Question: FFT and changing frequency and vectorizing for loop
Greetings All
I can increase and decrease the frequency of a
signal using the combination of fft and a Fourier series expansion FOR loop in
the code below
but if the signal/array is to large it becomes extremely
slow (an array that's 1x44100 takes about 2 mins to complete) I'm sure
it has to do with the for loop but
I'm not exactly sure how to vectorize it to improve performance. Please note that this will be used with audio signals that are 3 to 6 mins long. The 1x44100 array is only a second and it takes about 2 mins to complete
Any recommendations
'''
%create signal
clear all, clc,clf,tic
x= linspace(0,2*pi,44100)';
%Used in exporting to ycalc audio file make sure in sync with above
freq_orig=1;
freq_new=4
vertoff=0;
vertoffConj=0;
vertoffInv=0;
vertoffInvConj=0;
phaseshift=(0)*pi/180 ; %can use mod to limit to 180 degrees
y=sin(freq_orig*(x));
[size_r,size_c]=size(y);
N=size_r; %to test make 50
T=2*pi;
dt=T/N;
t=linspace(0,T-dt,N)';
phase = 0;
f0 = 1/T; % Exactly, one period
y=(y/max(abs(y))*.8)/2; %make the max amplitude here
C = fft(y)/N; % No semicolon to display output
A = real(C);
B = imag(C)*-1; %I needed to multiply by -1 to get the correct sign
% Single-Sided (f >= 0)
An = [A(1); 2*A(2:round(N/2)); A(round(N/2)+1)];
Bn = [B(1); 2*B(2:round(N/2)); B(round(N/2)+1)];
pmax=N/2;
ycalc=zeros(N,1); %preallocating space for ycalc
w=0;
for p=2:pmax
%
%%1 step) re-create signal using equation
ycalc=ycalc+An(p)*cos(freq_new*(p-1).*t-phaseshift)
+Bn(p)*sin(freq_new*(p-1).*t-phaseshift)+(vertoff/pmax);
w=w+(360/(pmax-1)); %used to create phaseshift
phaseshift=w;
end;
fprintf('
- Completed in %4.4fsec or %4.4fmins
',toc,toc/60);
subplot(2,1,1), plot(y),title('Orginal Signal');
subplot(2,1,2),plot(ycalc),title('FFT new signal');
'''
Here's a pic of the plot if some one wants to see the output, which is correct the FOR loop is just really really slow

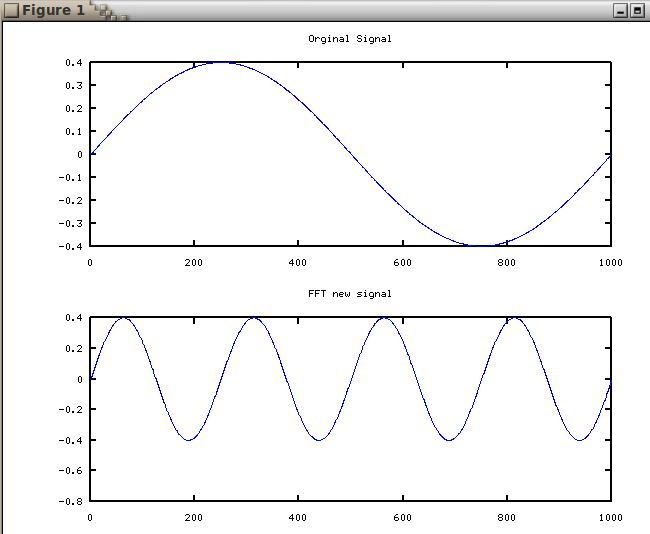
Answer: It appears as though you are basically shifting the signal upwards in the frequency domain, and then your "series expansion" is simply implementing the inverse DFT on the shifted version. As you have seen, the naive iDFT is going to be exceedingly slow. Try changing that entire loop into a call to ifft, and you should be able to get a tremendous speedup.